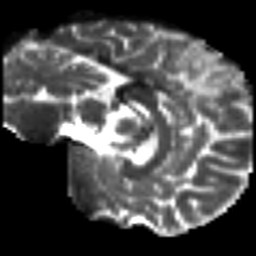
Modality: T2w
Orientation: sagittal
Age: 41
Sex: male
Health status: ill
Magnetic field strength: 3 T
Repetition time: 9 s
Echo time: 0.093 s